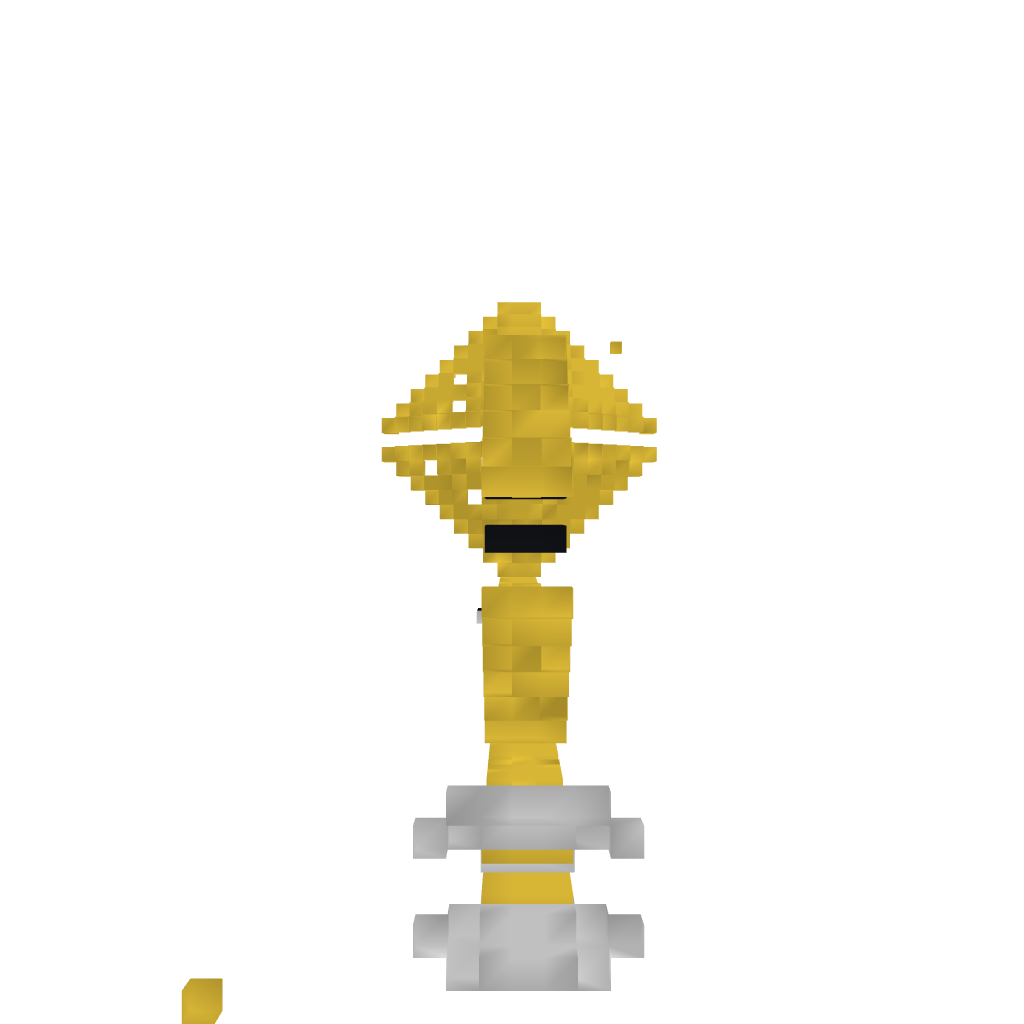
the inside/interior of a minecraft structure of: Trombone - By Cybersneeze